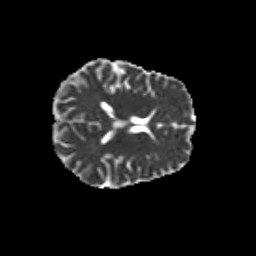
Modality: MD
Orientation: axial
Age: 27
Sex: male
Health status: healthy
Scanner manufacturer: siemens
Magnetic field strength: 3 T
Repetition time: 10.8 s
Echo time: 0.082 s